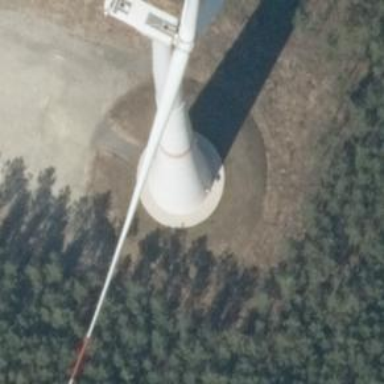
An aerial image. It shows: Wind power generator.